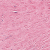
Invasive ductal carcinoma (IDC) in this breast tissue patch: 0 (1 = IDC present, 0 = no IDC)